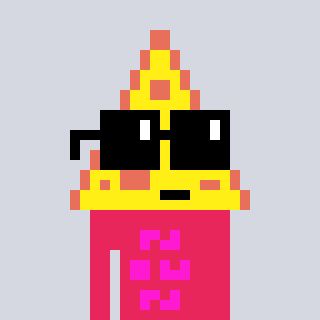
a pixel art character with square black sunglasses, a pizza-shaped head and a redpinkish-colored body on a cool background